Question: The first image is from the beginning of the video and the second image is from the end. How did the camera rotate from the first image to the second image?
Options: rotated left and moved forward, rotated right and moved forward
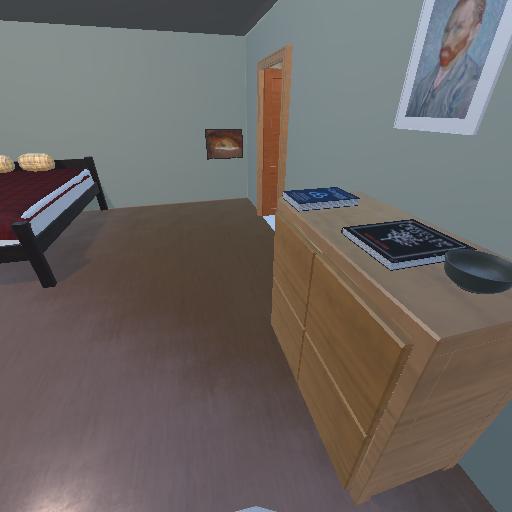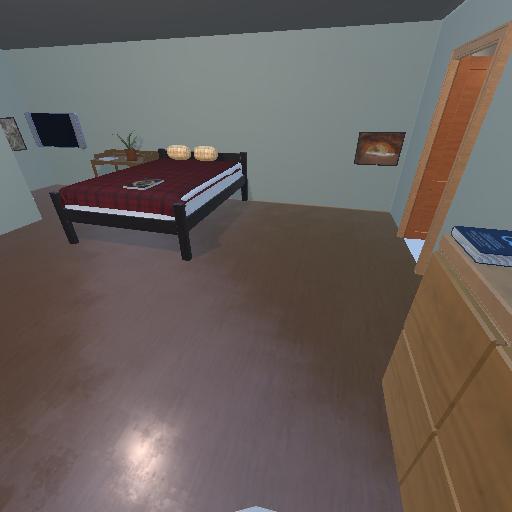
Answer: rotated left and moved forward